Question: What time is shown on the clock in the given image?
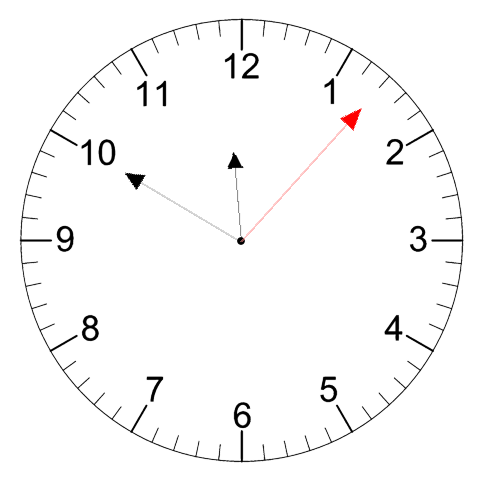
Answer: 11:50:07